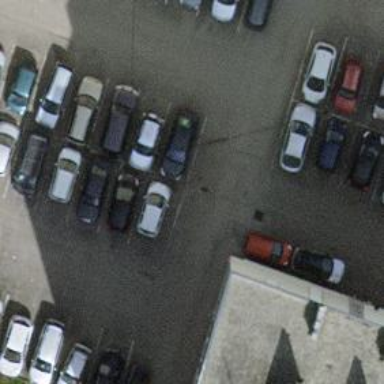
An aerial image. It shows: Parking aisle designated as service road.